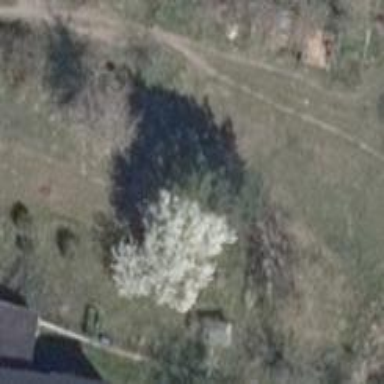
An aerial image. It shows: Beautiful tree in nature.